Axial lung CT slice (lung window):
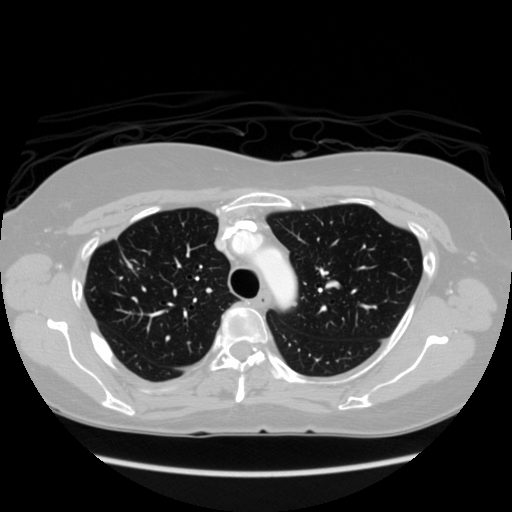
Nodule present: no